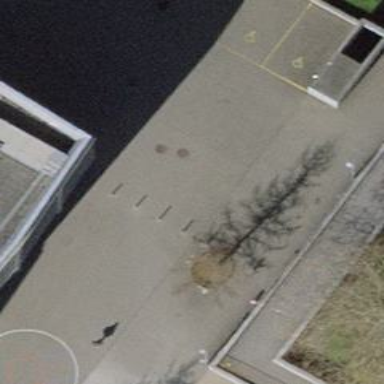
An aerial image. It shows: Bollard.